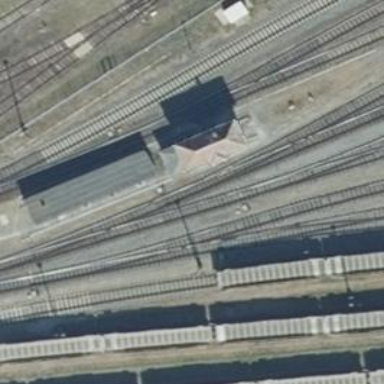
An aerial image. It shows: Railway switch.